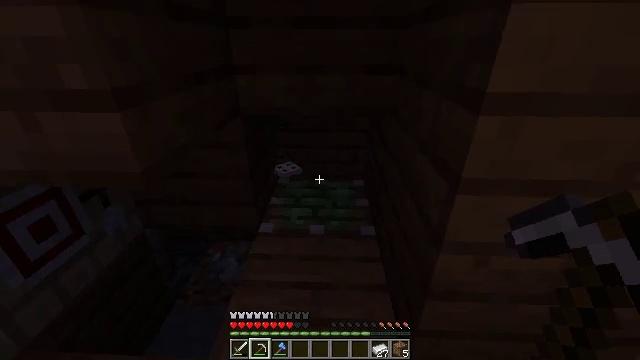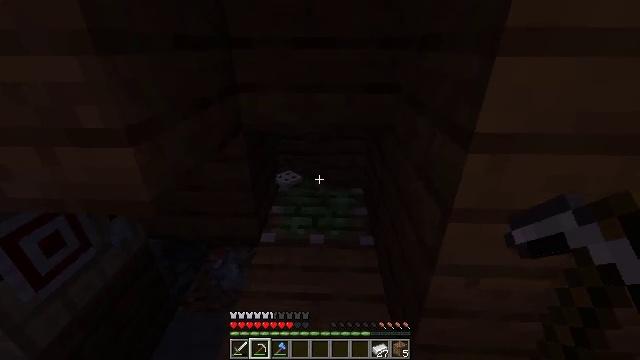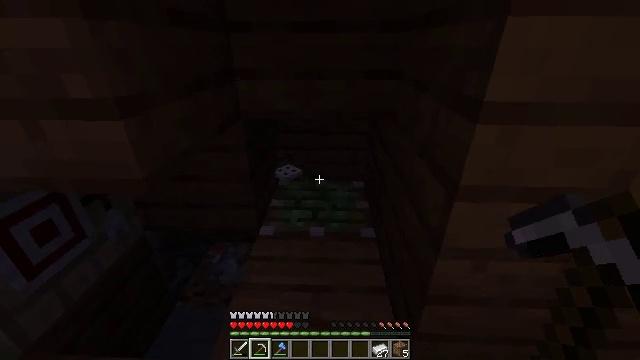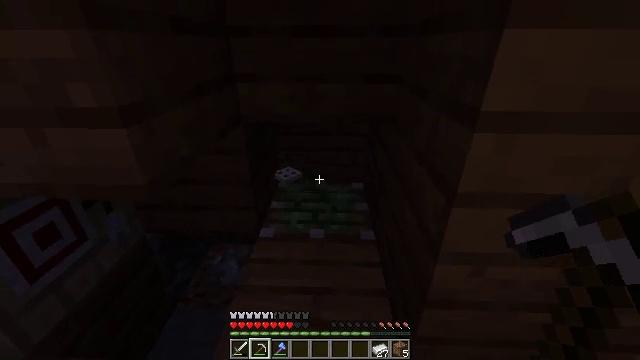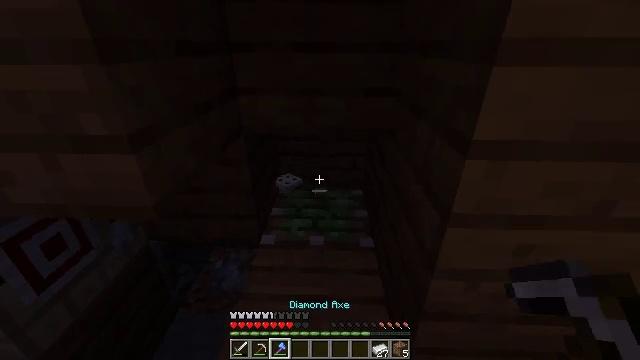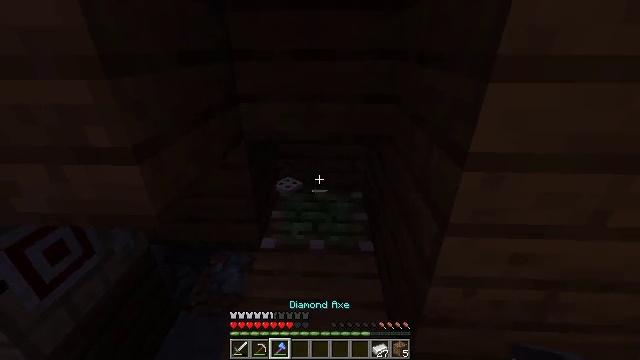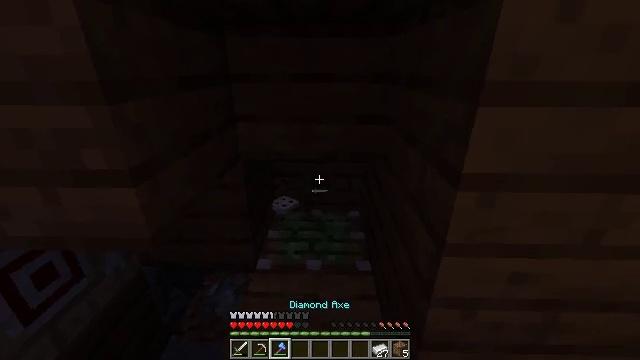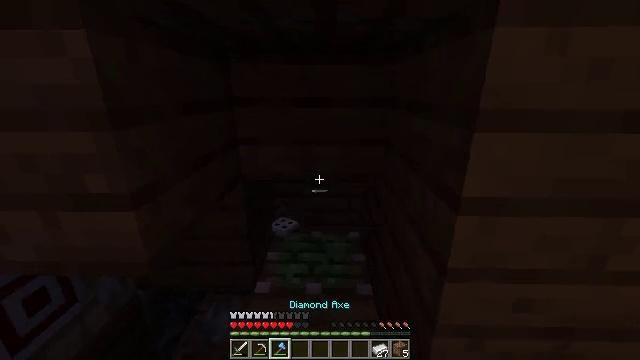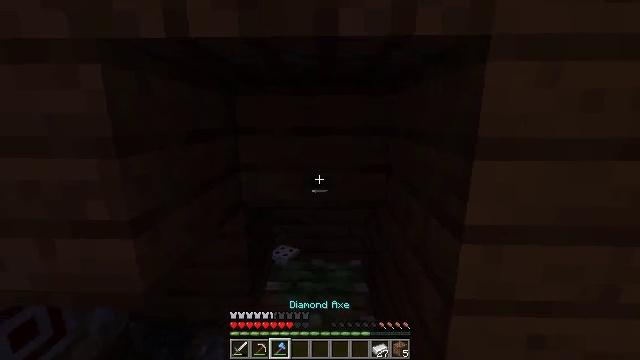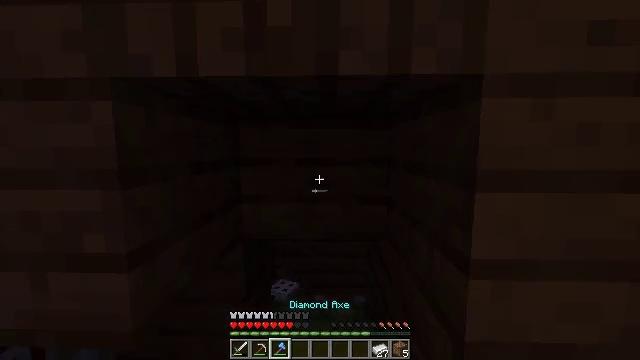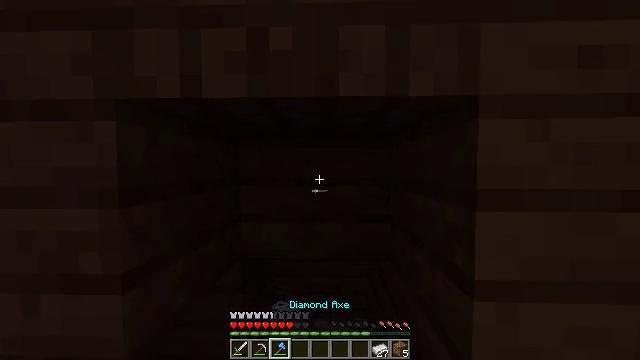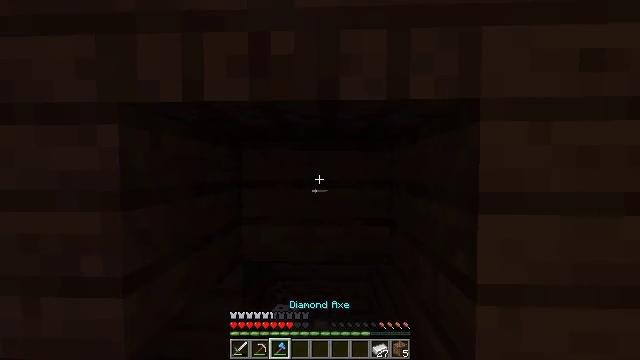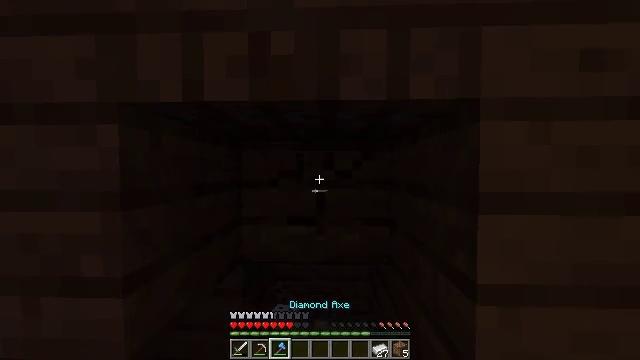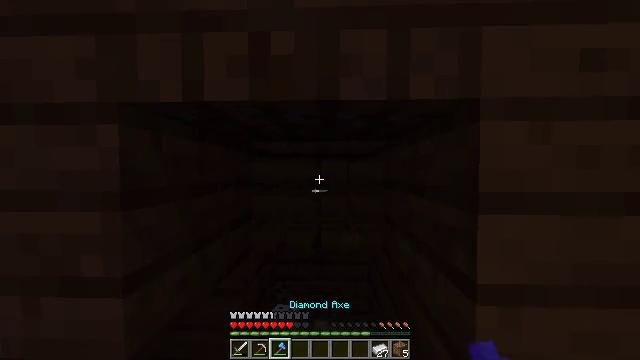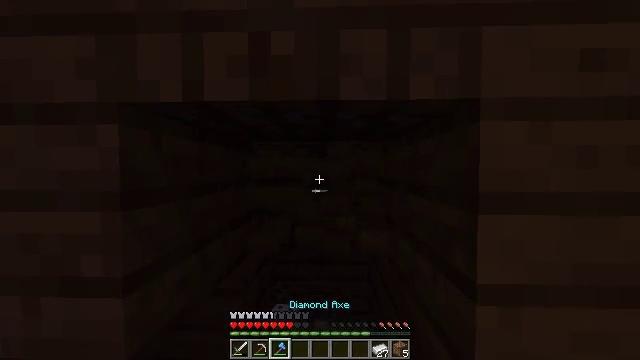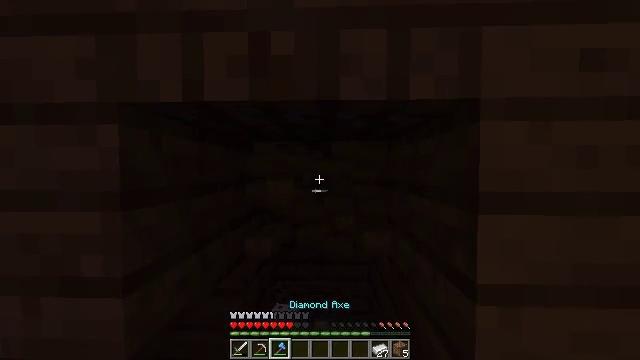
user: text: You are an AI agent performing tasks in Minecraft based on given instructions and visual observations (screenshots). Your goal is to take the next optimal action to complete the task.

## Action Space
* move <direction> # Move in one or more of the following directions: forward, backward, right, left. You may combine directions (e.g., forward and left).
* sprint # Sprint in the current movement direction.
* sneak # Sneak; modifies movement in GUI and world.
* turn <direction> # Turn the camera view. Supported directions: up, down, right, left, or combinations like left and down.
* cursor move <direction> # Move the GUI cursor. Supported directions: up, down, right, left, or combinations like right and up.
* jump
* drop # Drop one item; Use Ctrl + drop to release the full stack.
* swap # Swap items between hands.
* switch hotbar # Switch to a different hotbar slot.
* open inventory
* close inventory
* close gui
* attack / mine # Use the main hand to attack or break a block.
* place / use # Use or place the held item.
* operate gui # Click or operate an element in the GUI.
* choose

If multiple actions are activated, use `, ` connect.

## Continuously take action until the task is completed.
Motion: motion action
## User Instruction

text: Get spruce planks back into your inventory.
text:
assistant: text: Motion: no_op
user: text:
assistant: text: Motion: no_op
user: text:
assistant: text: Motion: no_op
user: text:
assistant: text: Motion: no_op
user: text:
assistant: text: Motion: no_op
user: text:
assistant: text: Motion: turn up
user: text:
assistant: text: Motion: turn up
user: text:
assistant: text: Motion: turn up
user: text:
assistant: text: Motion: turn up
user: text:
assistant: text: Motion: turn up
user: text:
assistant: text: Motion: no_op
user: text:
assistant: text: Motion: attack / mine
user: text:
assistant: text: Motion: attack / mine
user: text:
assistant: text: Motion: attack / mine
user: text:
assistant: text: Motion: attack / mine
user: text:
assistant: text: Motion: attack / mine
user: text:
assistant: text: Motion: turn up, attack / mine
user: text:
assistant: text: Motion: attack / mine